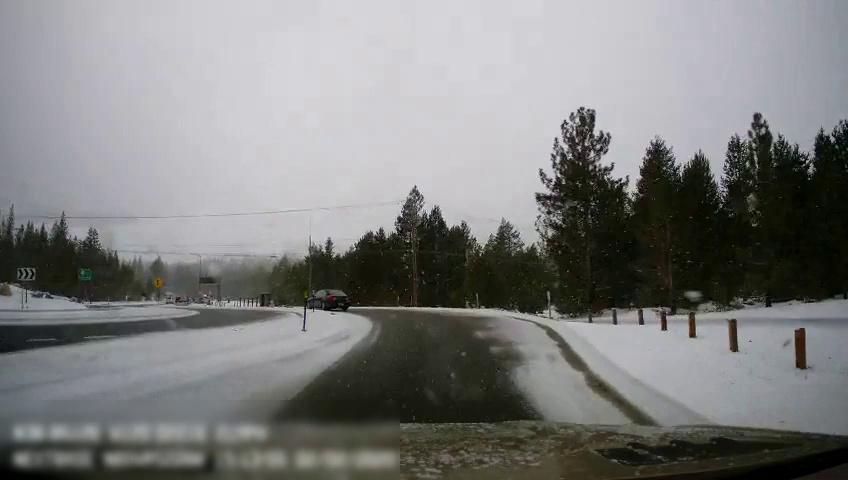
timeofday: Day
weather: Snowy
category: Drivable Space
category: Drivable Space
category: Vehicles | Car
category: Lanes | Opposite Lane
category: Traffic | Signs
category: Traffic | Signs
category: Traffic | Signs